Aerial crown-view tile of a tropical tree (Barro Colorado Island, Panama), acquired 20240918:
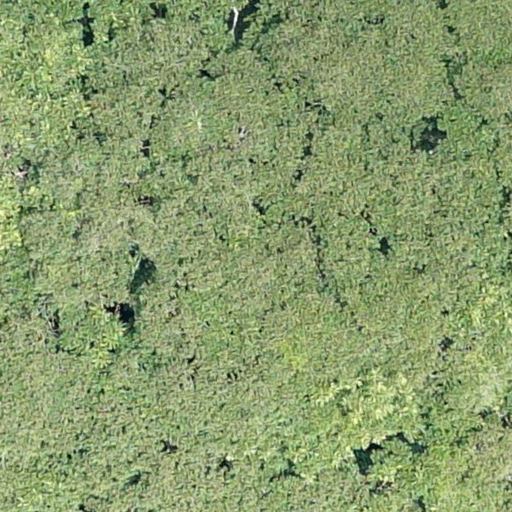
Species: Dipteryx oleifera
GBIF accepted scientific name: Dipteryx oleifera
Crown area: 730.278 m²